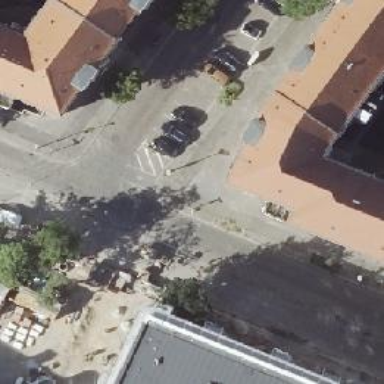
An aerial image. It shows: Sidewalk along the footway.